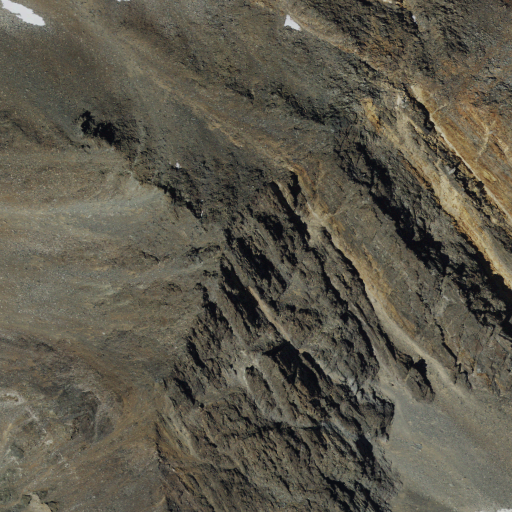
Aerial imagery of mountain in California named Wheel Mountain containing barren land, grassland, and shrub